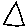
Label: triangle